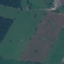
Land use / land cover class: Pasture